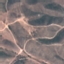
Land use / land cover class: HerbaceousVegetation